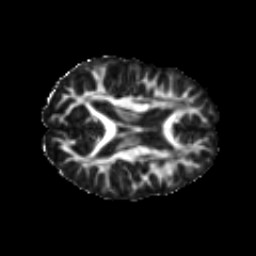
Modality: FA
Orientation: axial
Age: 15
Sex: male
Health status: ill
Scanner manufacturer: ge
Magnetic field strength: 3 T
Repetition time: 6.801 s
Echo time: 0.0798 s